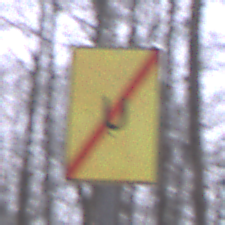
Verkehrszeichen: EndeUmleitung
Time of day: Midday
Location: Outdoor (Nature)
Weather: Overcast
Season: Autumn
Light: Natural